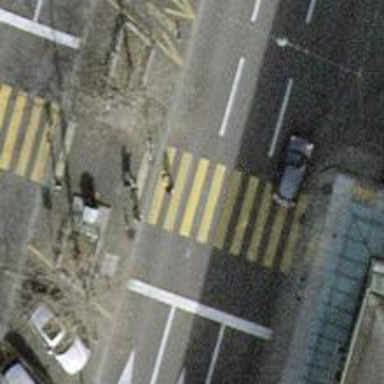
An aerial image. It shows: Asphalt footway with marked crossing that includes pedestrian island.